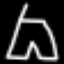
Label: pants